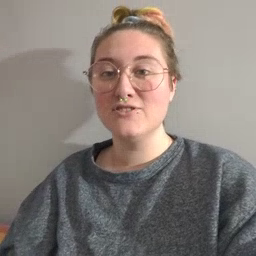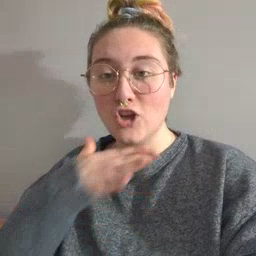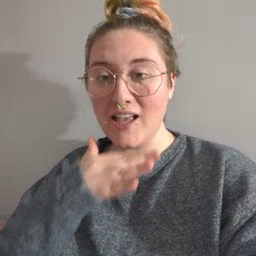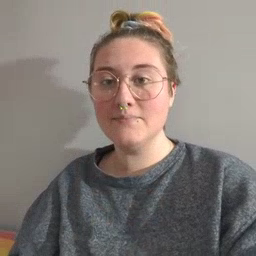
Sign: dirty